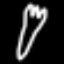
Label: fork